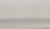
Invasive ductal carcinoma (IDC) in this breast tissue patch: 0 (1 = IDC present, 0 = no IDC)